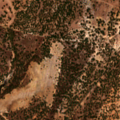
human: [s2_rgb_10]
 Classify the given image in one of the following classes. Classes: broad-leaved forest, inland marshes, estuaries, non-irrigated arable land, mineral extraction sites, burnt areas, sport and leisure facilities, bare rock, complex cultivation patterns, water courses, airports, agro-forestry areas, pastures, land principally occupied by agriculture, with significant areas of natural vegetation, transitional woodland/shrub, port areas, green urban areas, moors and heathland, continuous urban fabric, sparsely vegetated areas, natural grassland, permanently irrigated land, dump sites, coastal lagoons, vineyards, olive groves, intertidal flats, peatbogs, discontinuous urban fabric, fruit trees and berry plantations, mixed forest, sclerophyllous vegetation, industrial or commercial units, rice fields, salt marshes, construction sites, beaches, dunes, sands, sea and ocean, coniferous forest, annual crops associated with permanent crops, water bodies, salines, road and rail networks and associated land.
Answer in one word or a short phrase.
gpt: agro-forestry areas, broad-leaved forest